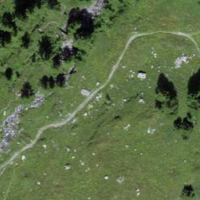
EUNIS habitat code: 23
Species observed at this site:
Dryas octopetala